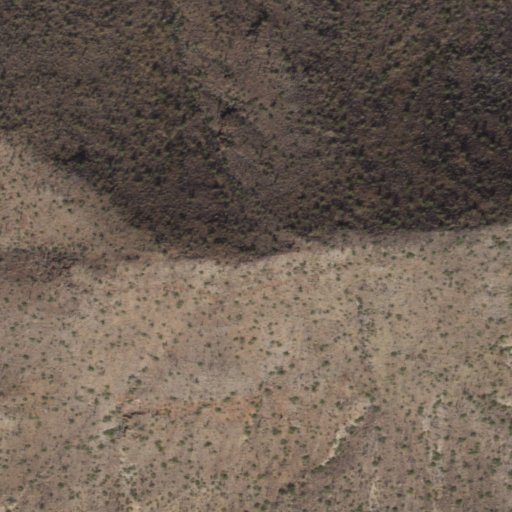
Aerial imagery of mountain in Arizona named Cimarron Mountains containing only shrub